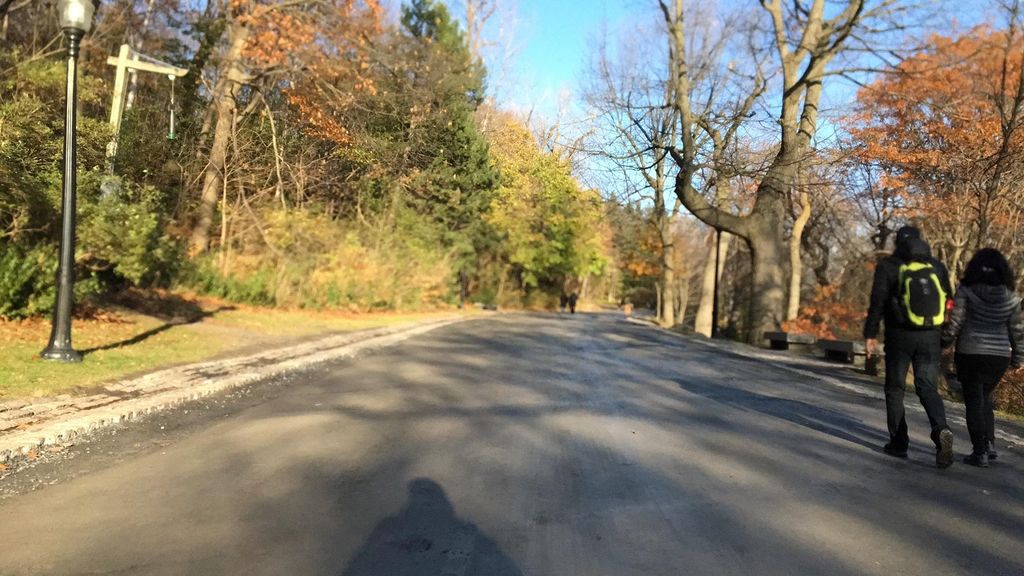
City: montreal